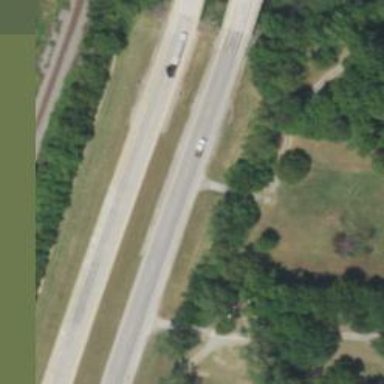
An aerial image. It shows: Trunk highway.